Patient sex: M
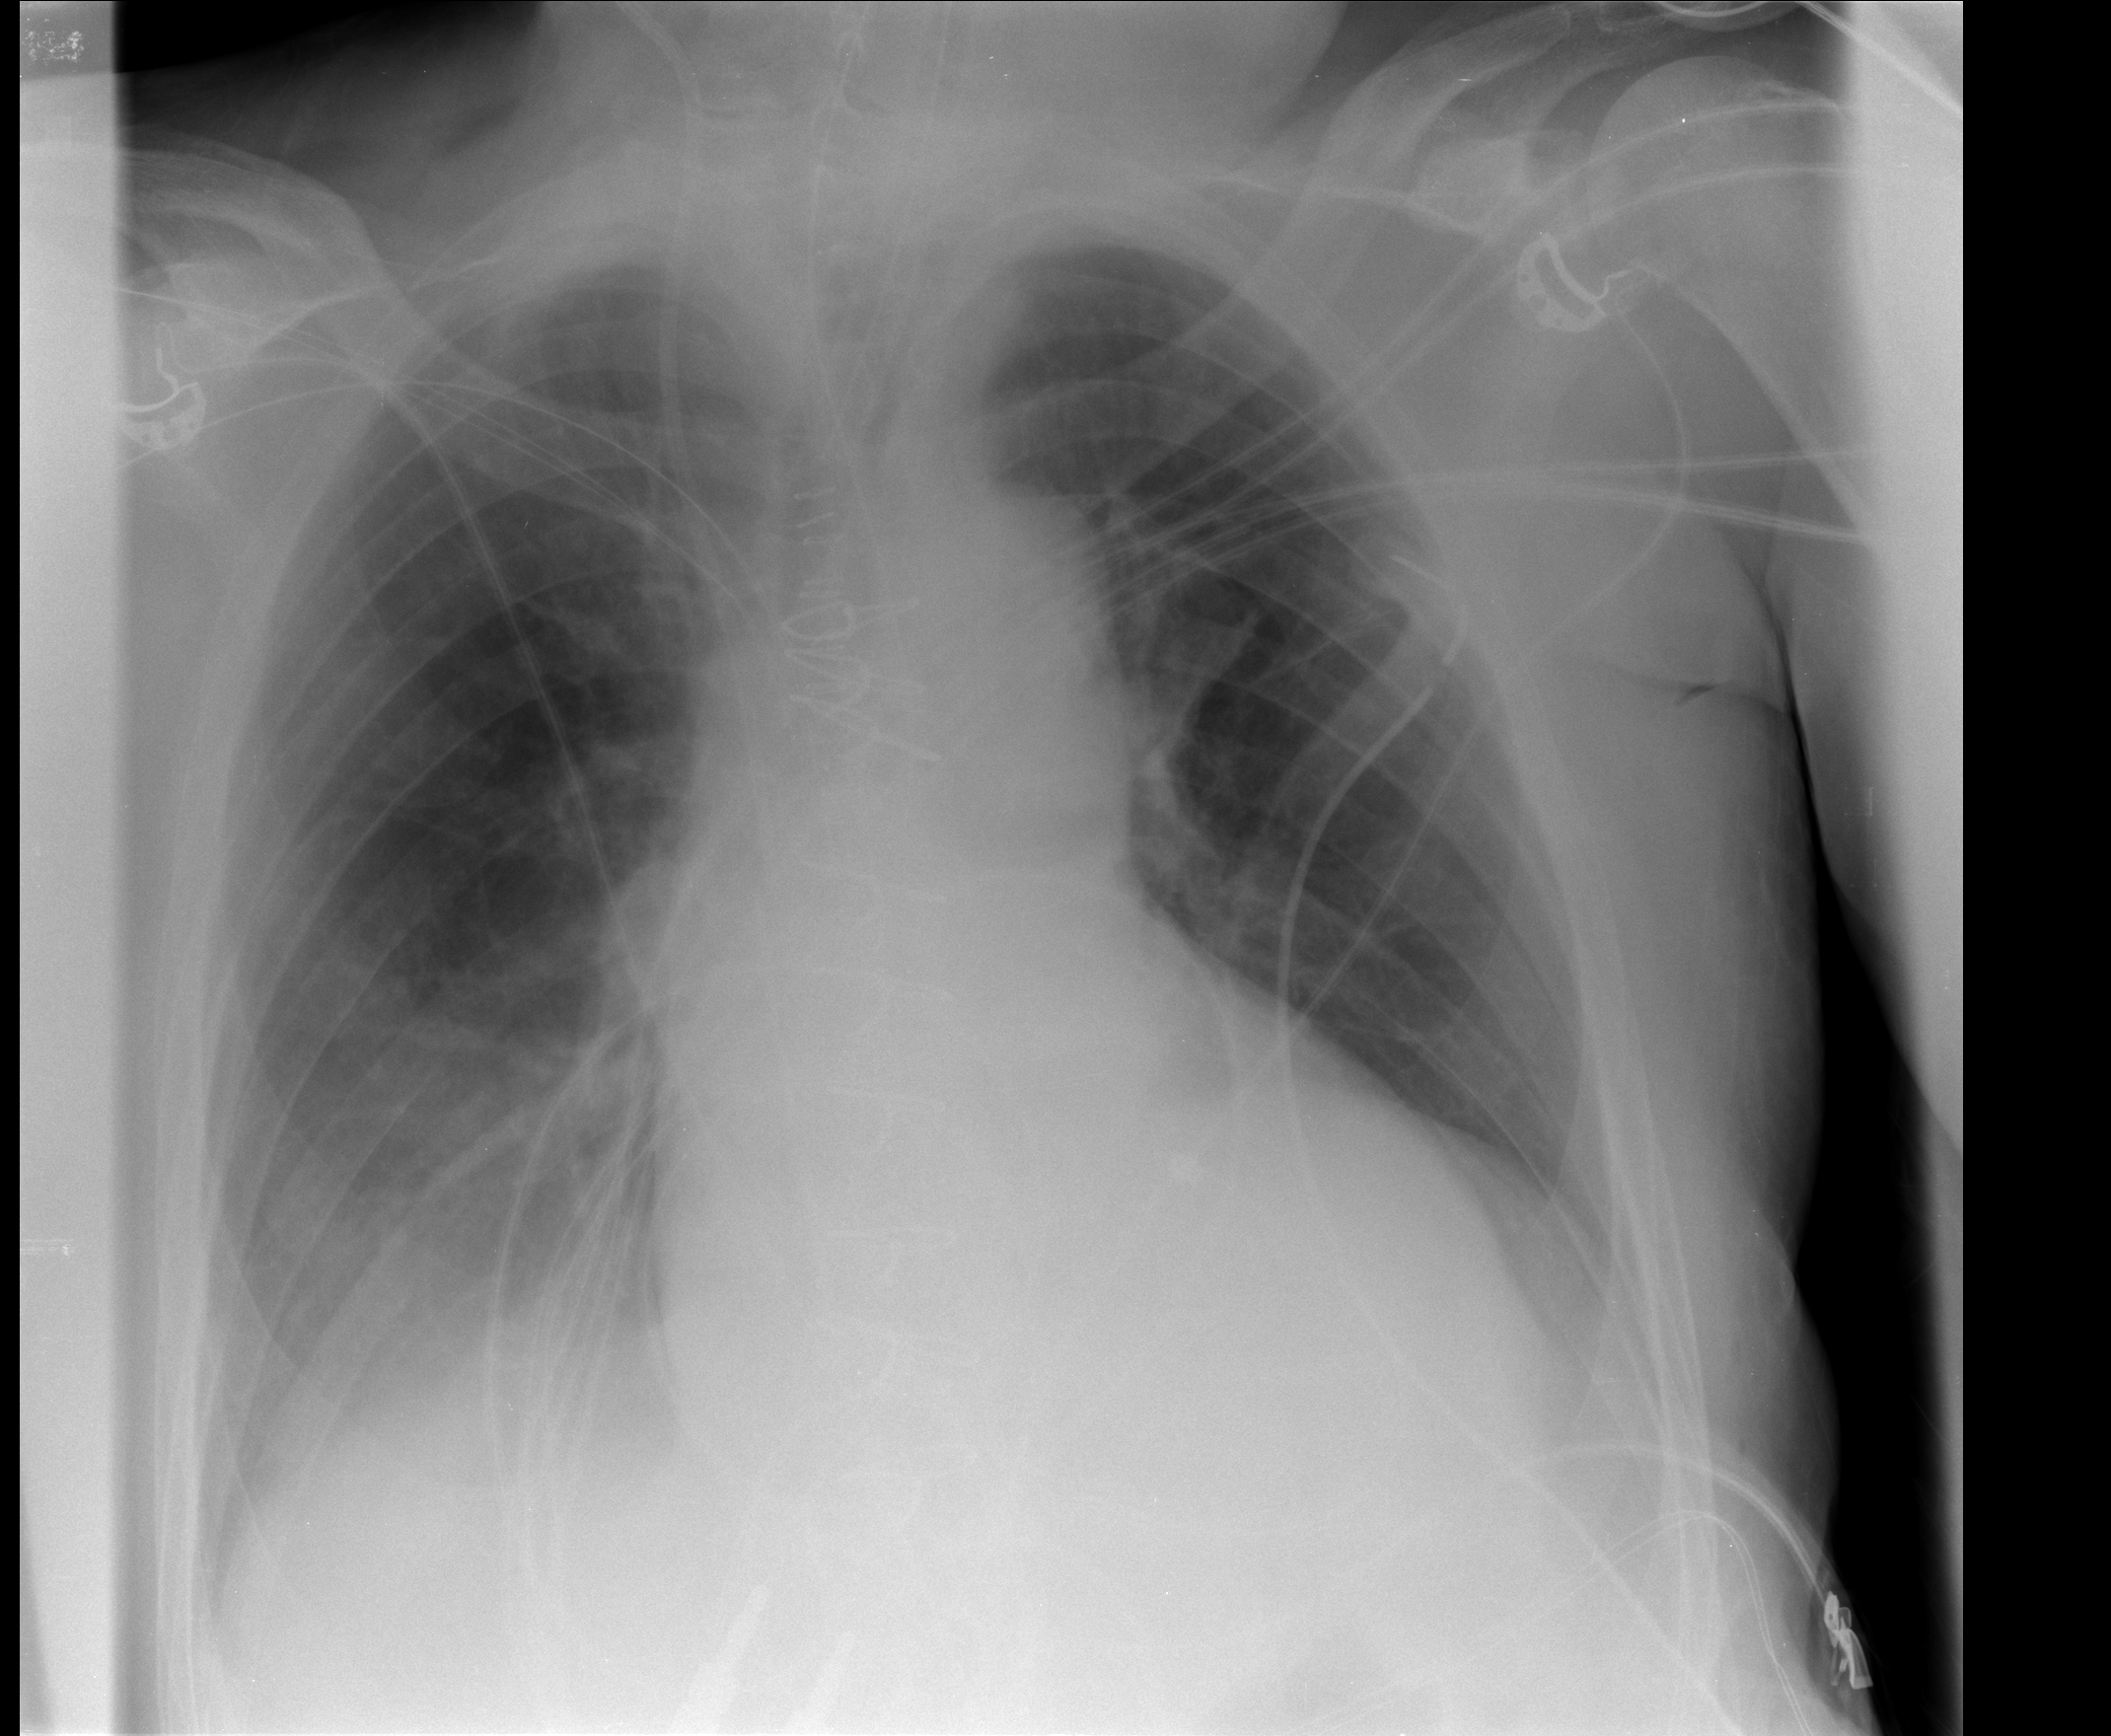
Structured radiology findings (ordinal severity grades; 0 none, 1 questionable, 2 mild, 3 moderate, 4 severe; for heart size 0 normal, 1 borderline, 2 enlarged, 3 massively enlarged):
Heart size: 2
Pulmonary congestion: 0
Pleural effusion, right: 2
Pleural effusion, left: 0
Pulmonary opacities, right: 0
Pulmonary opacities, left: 0
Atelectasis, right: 2
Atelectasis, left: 0